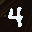
Label: 4